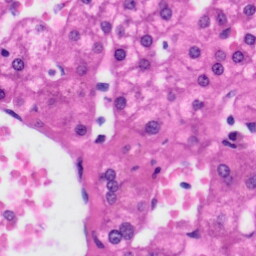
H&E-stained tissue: Liver